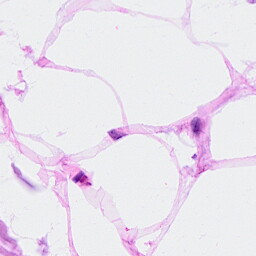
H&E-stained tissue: Breast